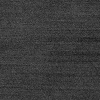
Atmospheric dust classification: dusty